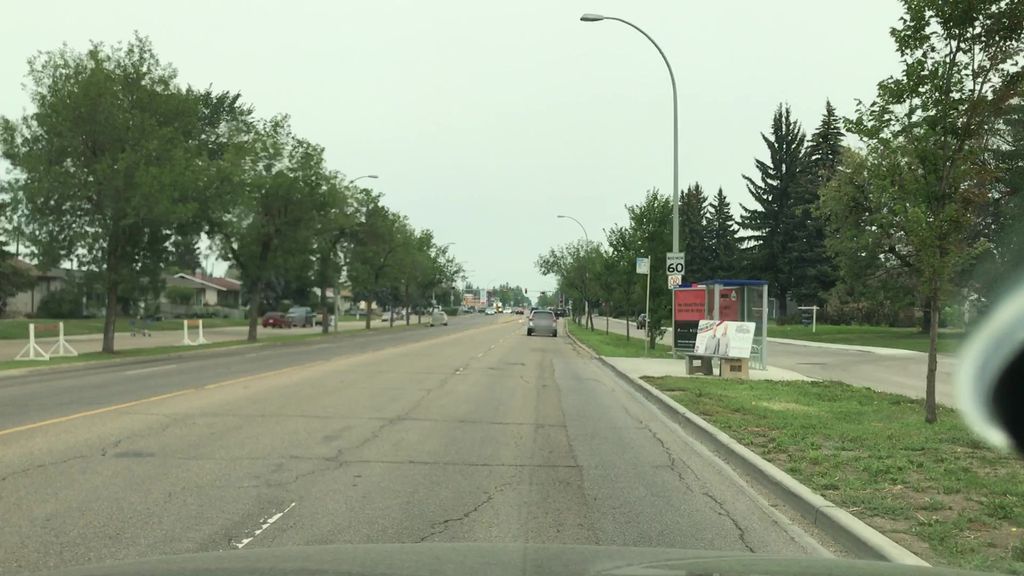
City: edmonton